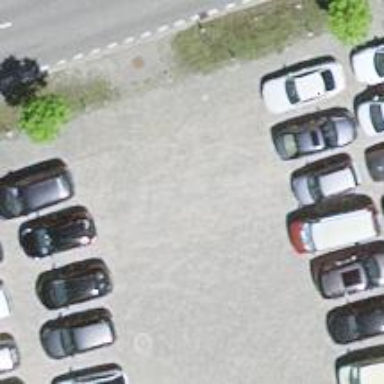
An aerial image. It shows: Parking aisle designated as service road.